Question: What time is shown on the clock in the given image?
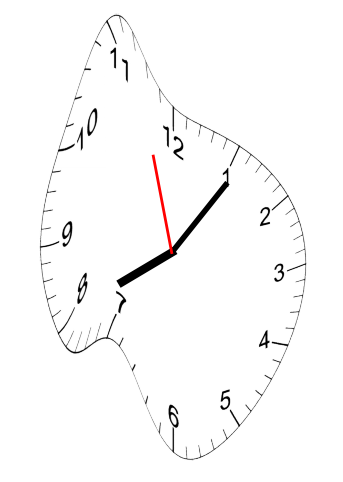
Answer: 08:05:57